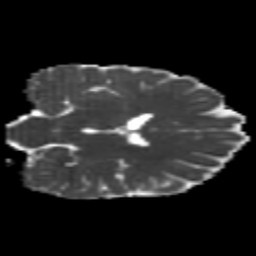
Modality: MD
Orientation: coronal
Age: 20
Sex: female
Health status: healthy
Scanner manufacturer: philips
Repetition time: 7.386 s
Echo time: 0.08599 s